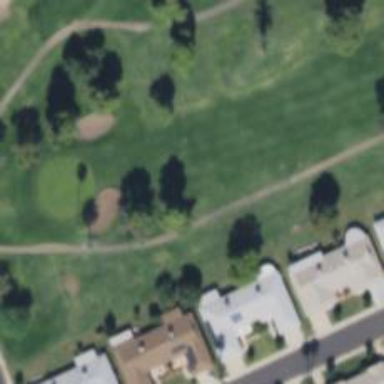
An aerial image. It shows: Path designated for golf carts.